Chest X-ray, AP view. Patient: 57 years old, sex F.
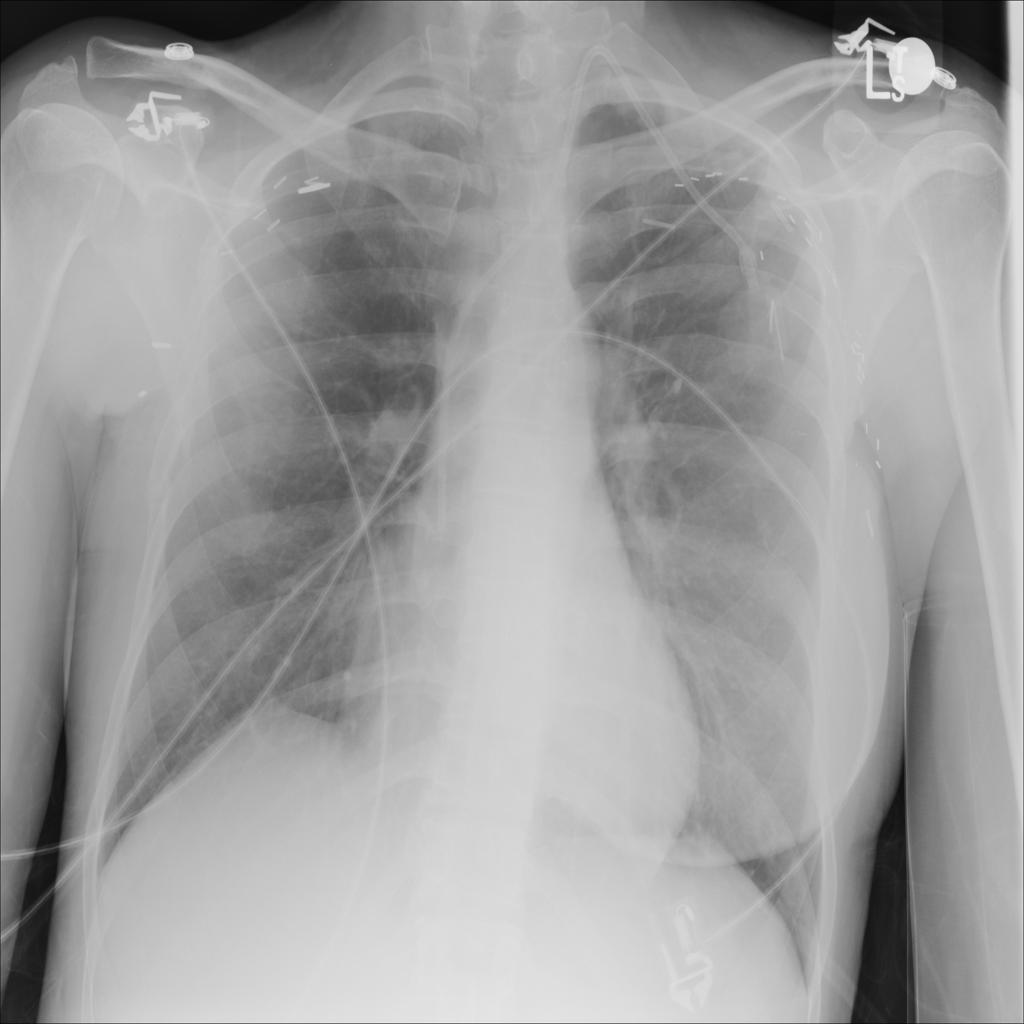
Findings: No Finding